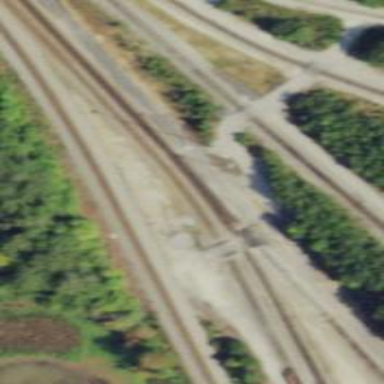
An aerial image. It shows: Railway level crossing.